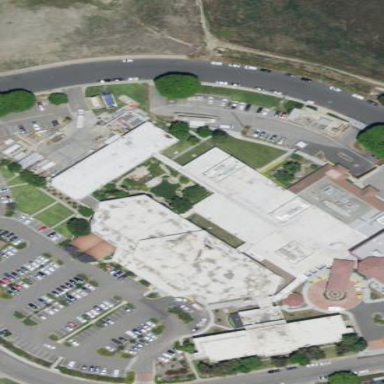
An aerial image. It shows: Healthcare facility identified as hospital.